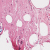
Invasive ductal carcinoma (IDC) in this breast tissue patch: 0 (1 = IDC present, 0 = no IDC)